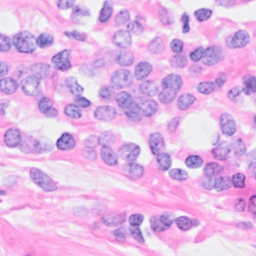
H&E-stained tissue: Breast